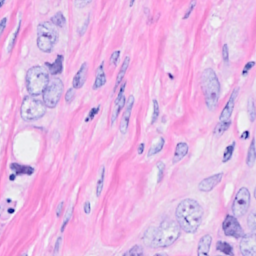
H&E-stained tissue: Breast